Question:
'''
CTTelephonyNetworkInfo *networkInfo = [[CTTelephonyNetworkInfo alloc] init];
CTCarrier *carrier = [networkInfo subscriberCellularProvider];
NSString *currentCountry=[carrier isoCountryCode];
[networkInfo release];
'''
I am using this piece of code in my application to determine the country of user.I am getting leaks because of this and instruments shows the responsible library as foundation.I am using IOS 4.1 for testing.How can this be fixed.
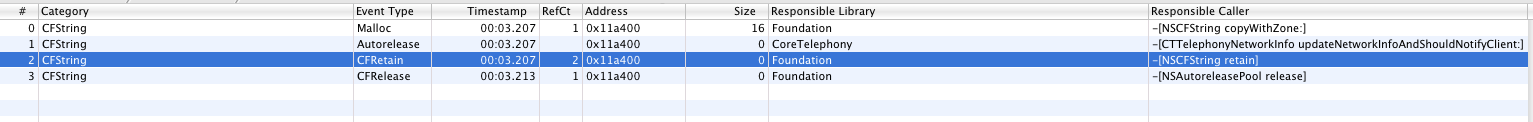
Answer: What is leaking? Where is it retained/released?
Keep in mind that when Instruments identifies a leak, it is showing you and not the location where it might be over-retained. There certainly are leaks in the system frameworks, but they are few and far enough between that it is safe to assume it is caused by your code until proven otherwise.